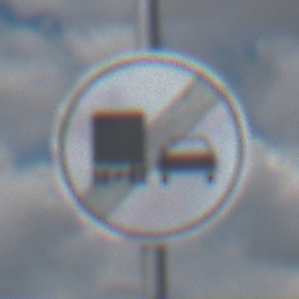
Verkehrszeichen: EndeUeberholverbotKraftfahrzeuge
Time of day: Midday
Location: Outdoor (Nature)
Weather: PartlyCloudy
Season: NotSpecified
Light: Natural